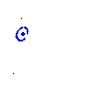
Particle: proton